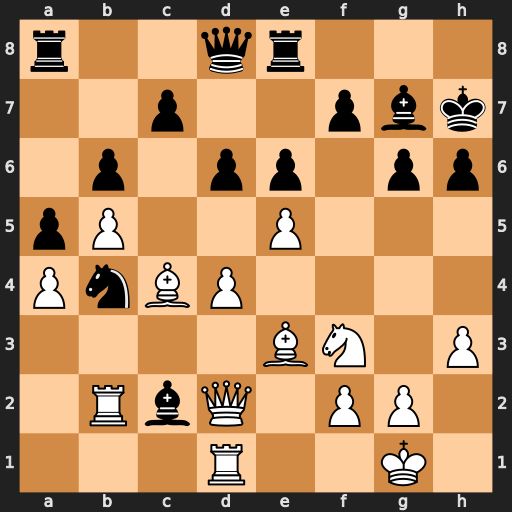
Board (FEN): r2qr3/2p2pbk/1p1pp1pp/pP2P3/PnBP4/4BN1P/1RbQ1PP1/3R2K1
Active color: w
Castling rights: -
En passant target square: -
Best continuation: Rxc2 Nxc2 Qxc2